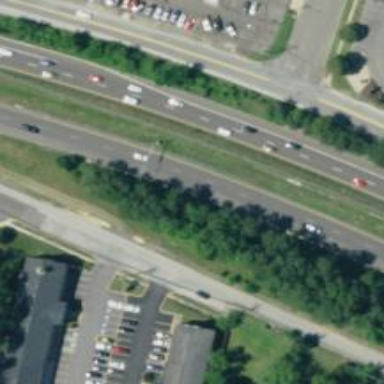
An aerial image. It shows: Trunk highway with expressway features.